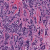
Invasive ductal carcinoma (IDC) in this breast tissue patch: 1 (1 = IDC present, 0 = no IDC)